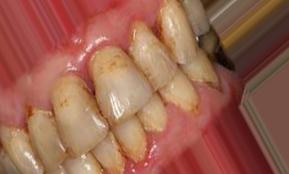
Condition: Tooth Discoloration